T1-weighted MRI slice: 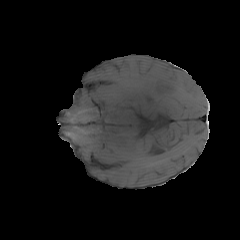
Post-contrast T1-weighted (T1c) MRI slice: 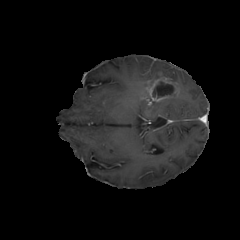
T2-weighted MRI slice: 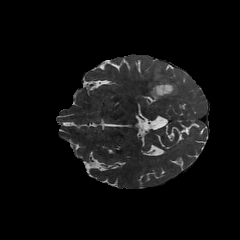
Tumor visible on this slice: yes